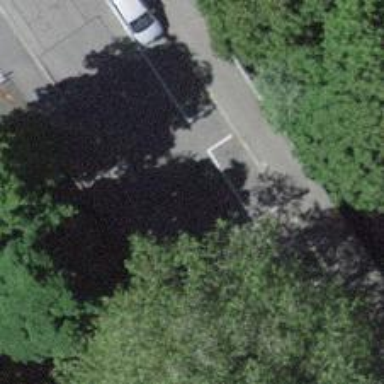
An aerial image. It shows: Residential road with asphalt surface. There is bridge over this road with sidewalks on both sides.